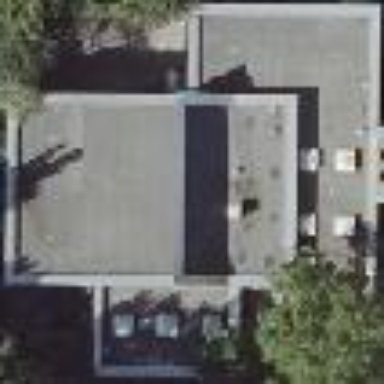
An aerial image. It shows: Flat-roofed building.